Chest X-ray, AP view. Patient: 59 years old, sex F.
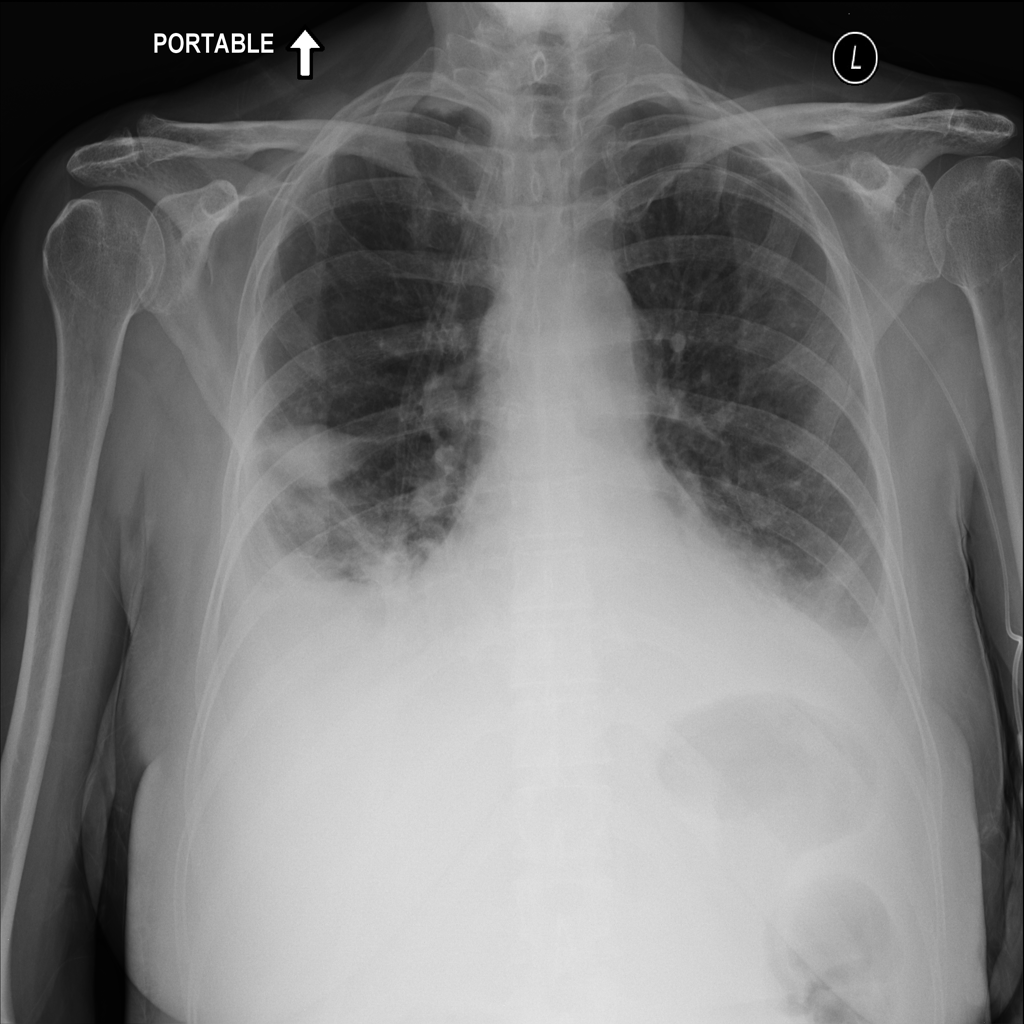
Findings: Effusion